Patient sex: F
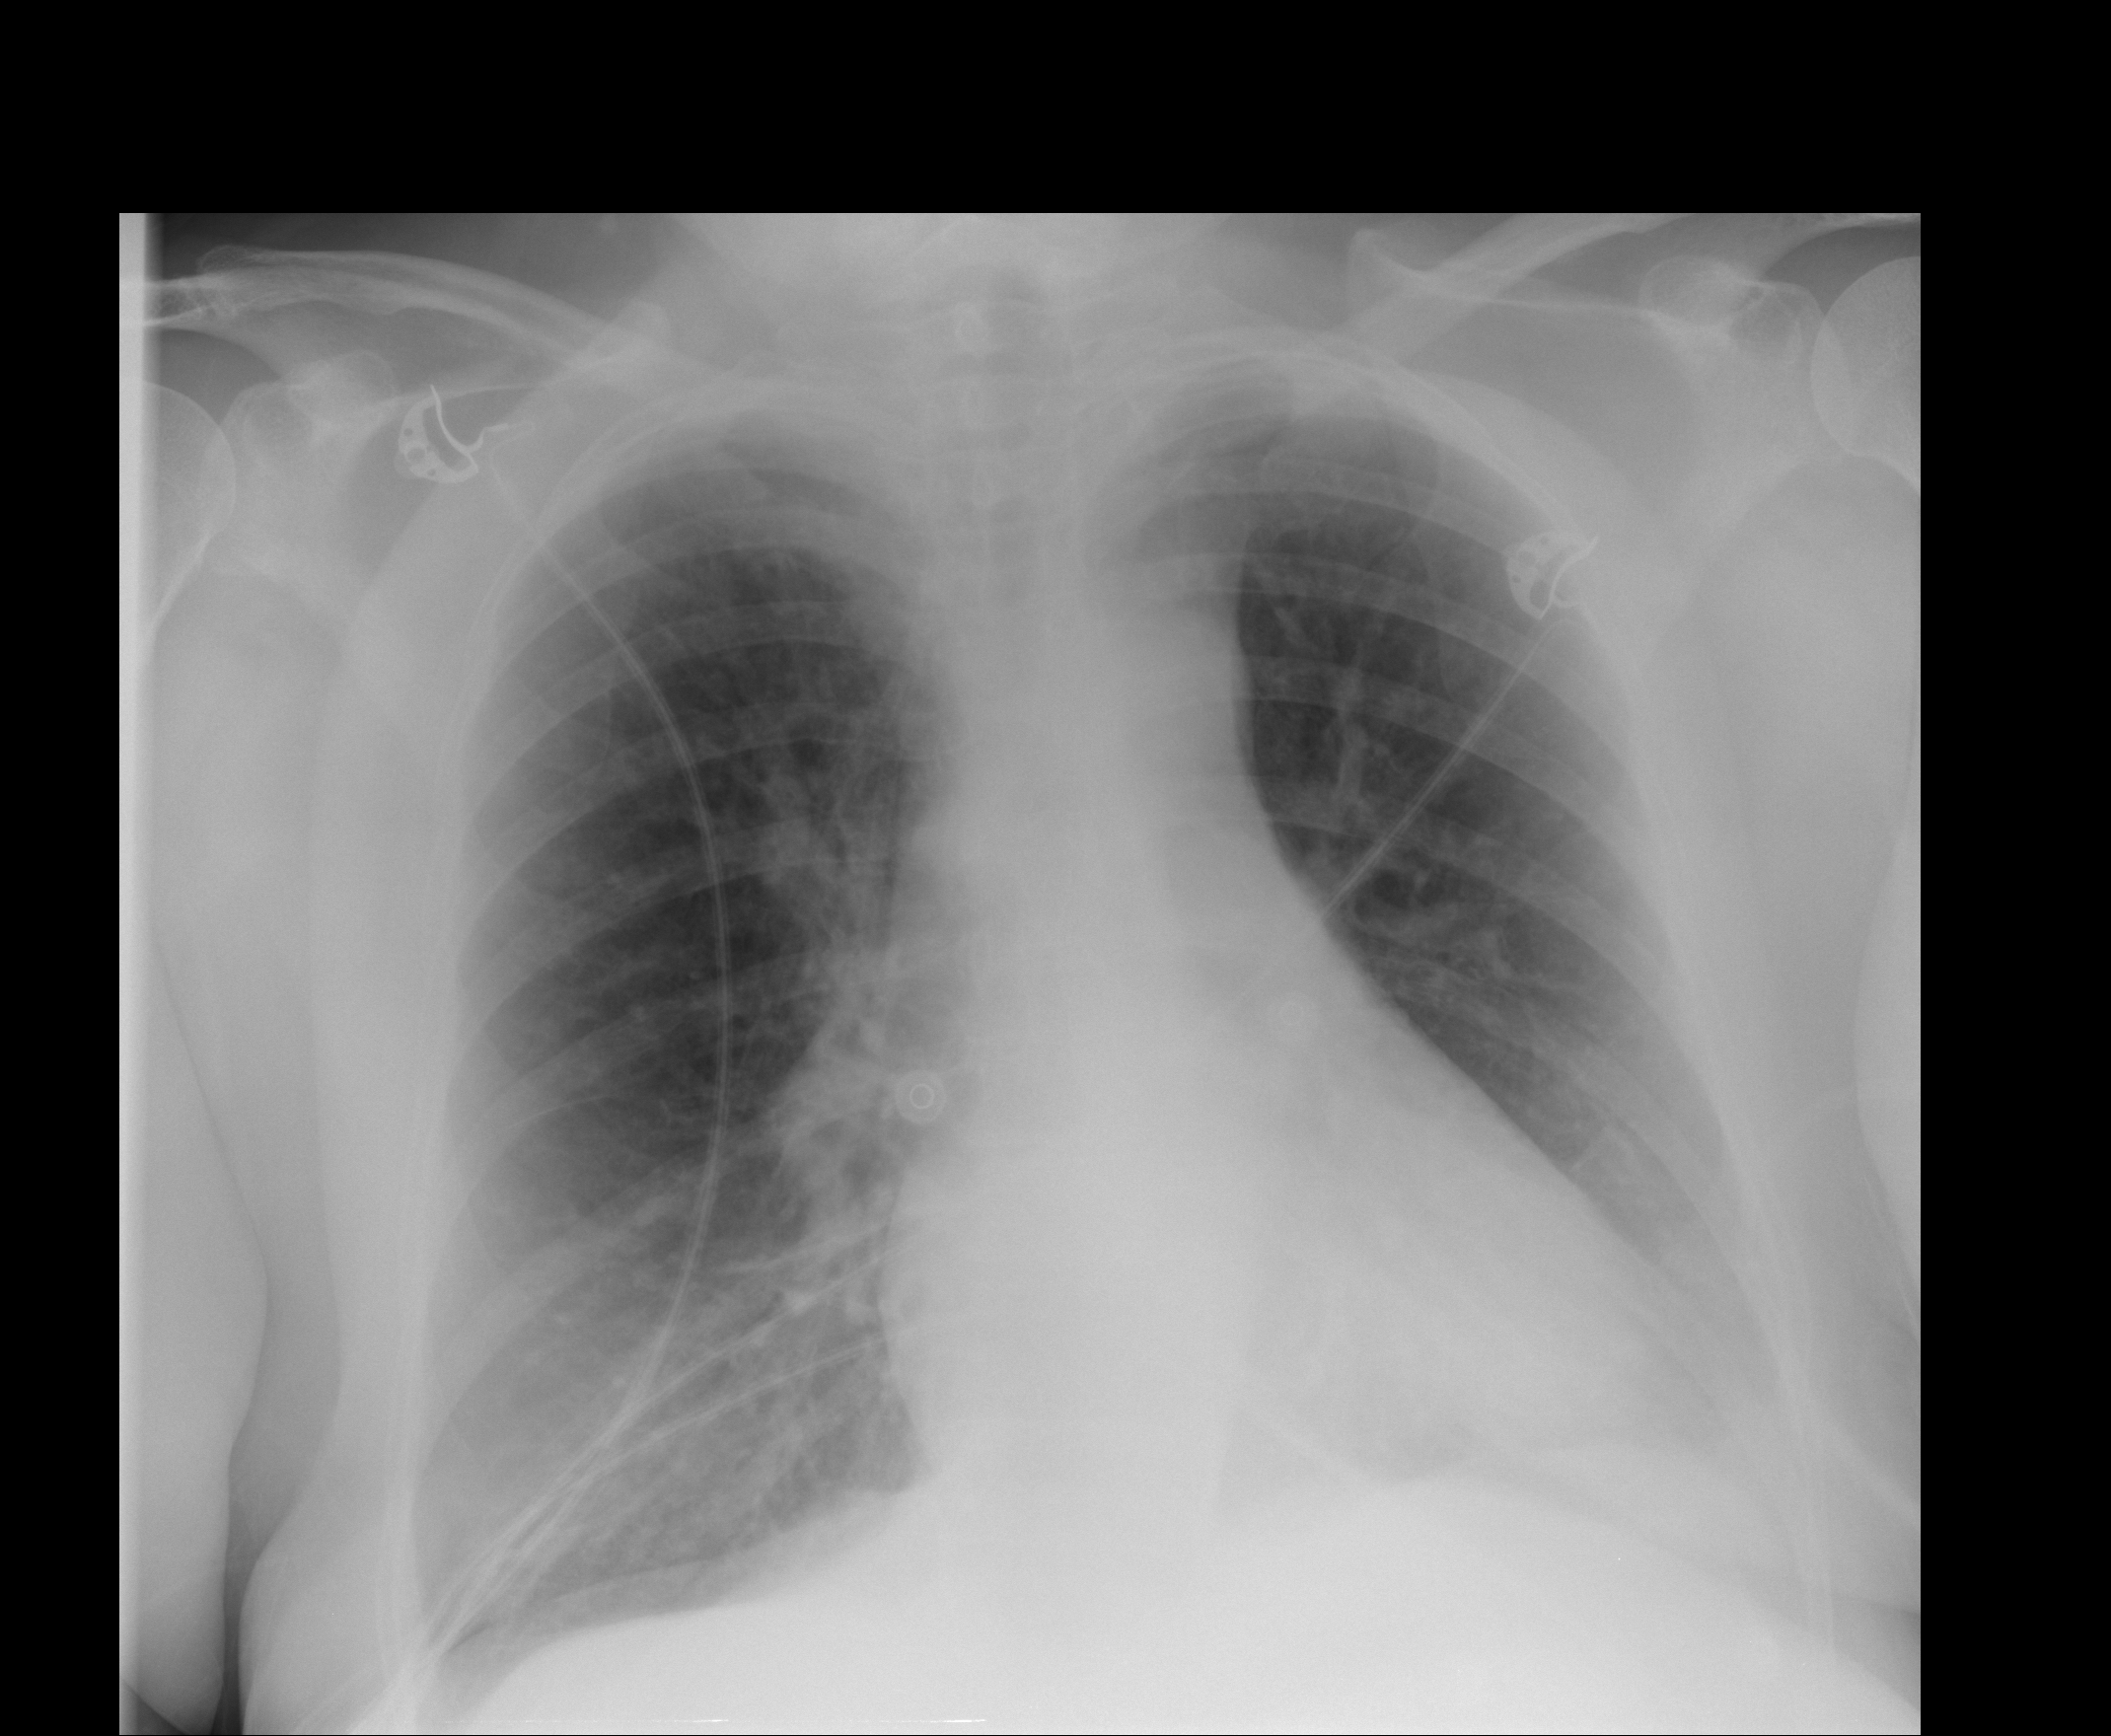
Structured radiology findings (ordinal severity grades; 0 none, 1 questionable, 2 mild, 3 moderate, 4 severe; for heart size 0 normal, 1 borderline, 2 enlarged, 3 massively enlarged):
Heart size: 0
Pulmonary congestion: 0
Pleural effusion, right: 0
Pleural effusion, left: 1
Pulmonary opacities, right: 2
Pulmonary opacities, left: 0
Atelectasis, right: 0
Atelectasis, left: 0